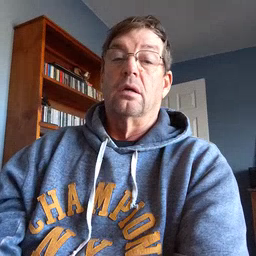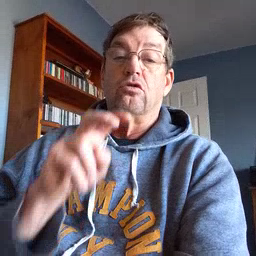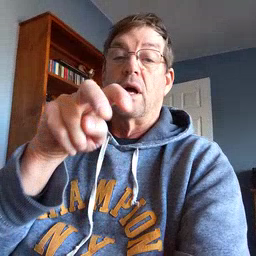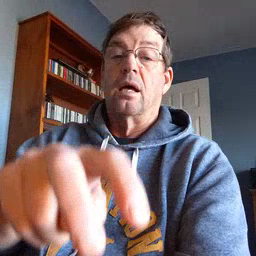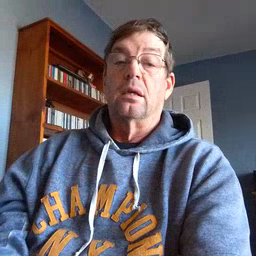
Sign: ride